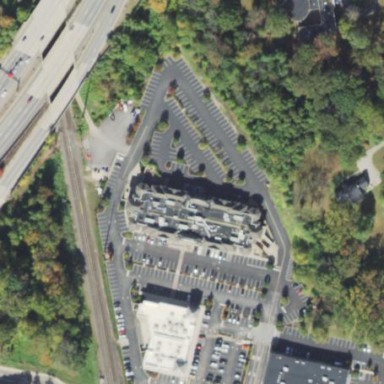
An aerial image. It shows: Retail area.